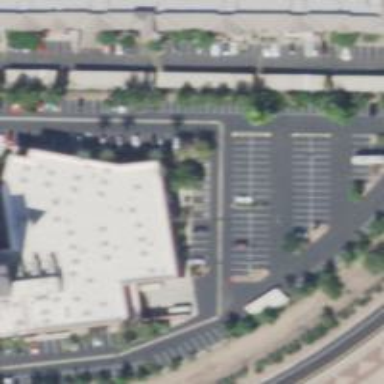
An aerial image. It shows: Parking space.